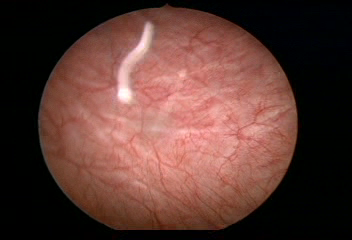
Modality: WLC
Class: Normal mucosa
Bladder cancer association: No